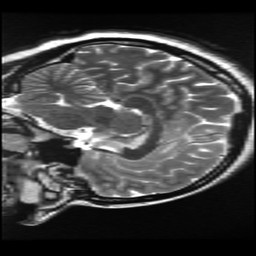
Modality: T2w
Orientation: sagittal
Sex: female
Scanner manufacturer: ge
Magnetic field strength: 3 T
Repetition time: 5 s
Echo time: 0.1005 s